Question: I have seen some applications having such a rich layout that a person starts hating desktop applications like traditional c#.I was wondering how to make applications having GUI like this is it possible to make it in c#?
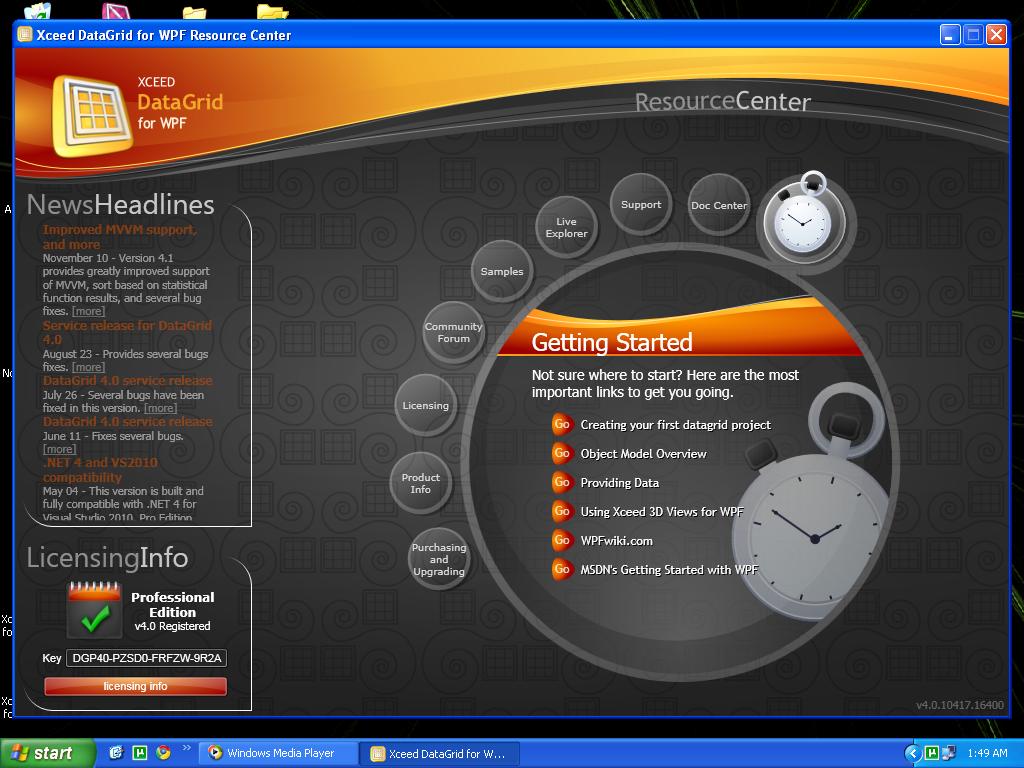
Answer: The problem is not the programming language. What you need is:
- -
So, really, this is not a matter of programming language. What you need is a . Implementing it is the easy part (at least with technologies such as WPF).